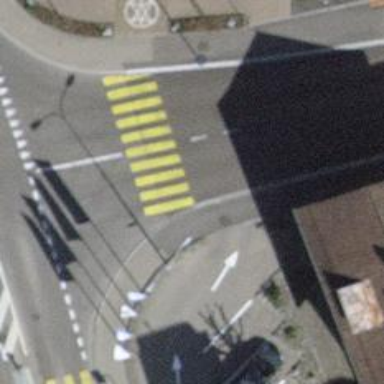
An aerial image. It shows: Uncontrolled zebra crossing on the road.